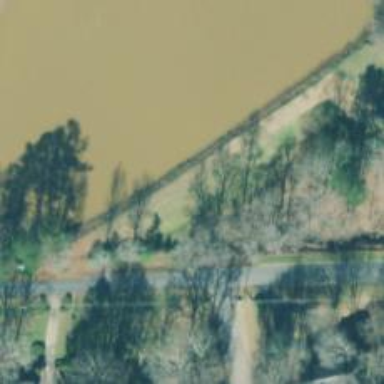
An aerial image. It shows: Dam across waterway.